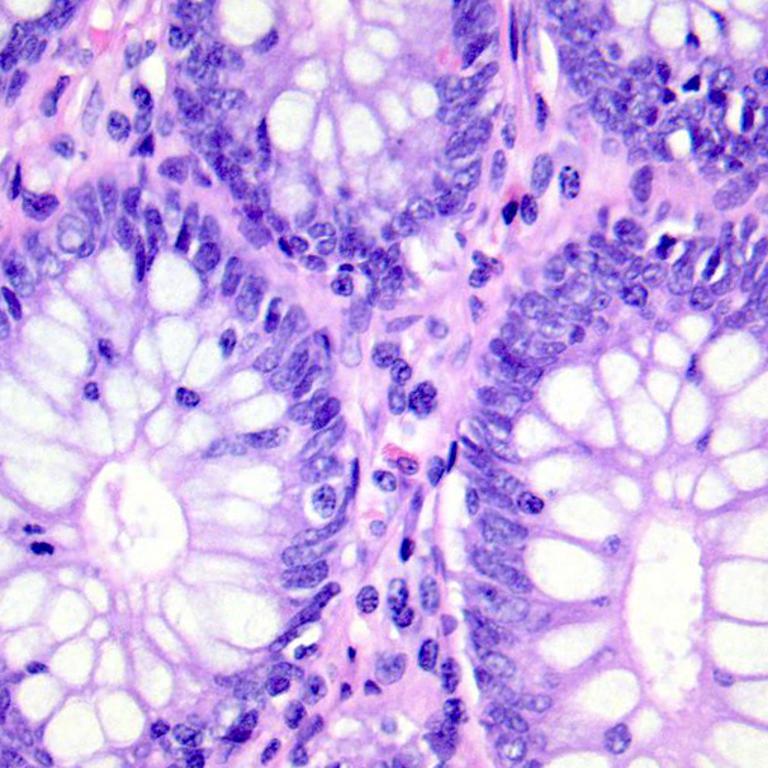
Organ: colon
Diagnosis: benign